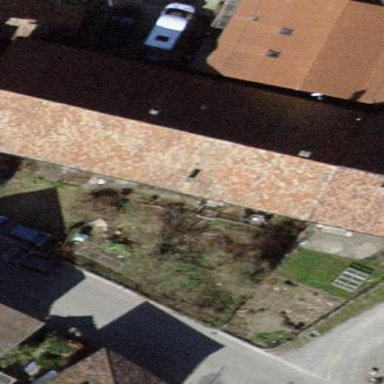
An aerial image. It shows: Semidetached house with gabled roof.